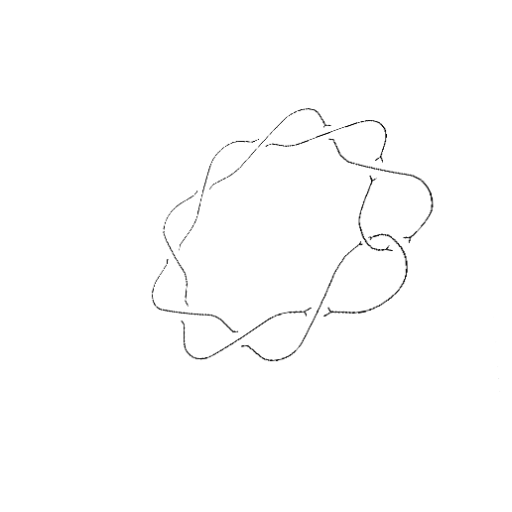
Crossing number: 10